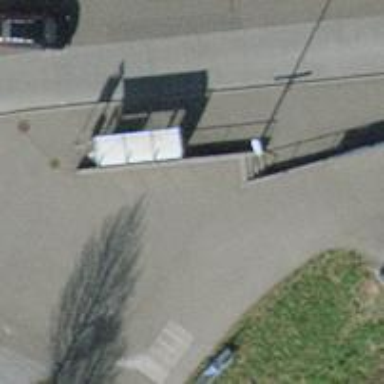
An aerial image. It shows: Bicycle rental facility.